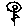
Label: flower